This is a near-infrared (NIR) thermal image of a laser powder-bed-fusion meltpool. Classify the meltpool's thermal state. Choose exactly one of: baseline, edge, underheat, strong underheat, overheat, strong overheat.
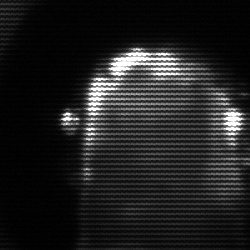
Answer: baseline